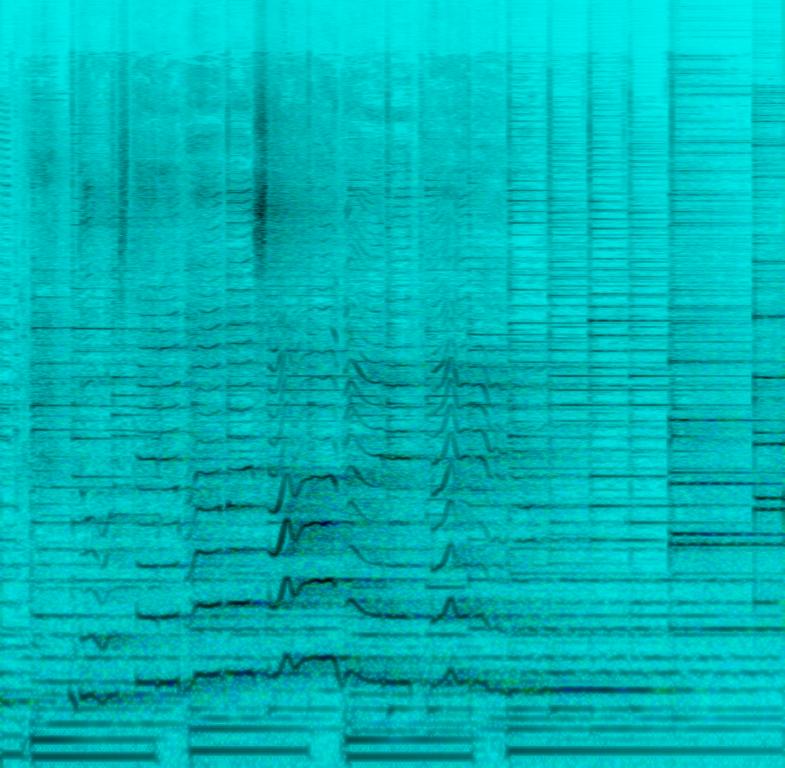
The low quality recording features an arpeggiated acoustic guitar melody over which a reverberant passionate female vocal is singing. At the very end of the loop there is a metallic bells melody. The recording is noisy and in mono, but it sounds traditional, calming, relaxing and spiritual.